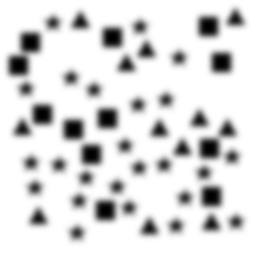
Squares: 12
Triangles: 12
Stars: 24
Total shapes: 48